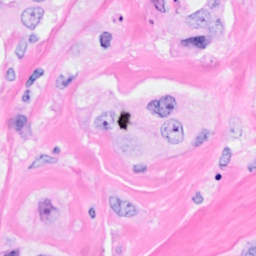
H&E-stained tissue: Breast